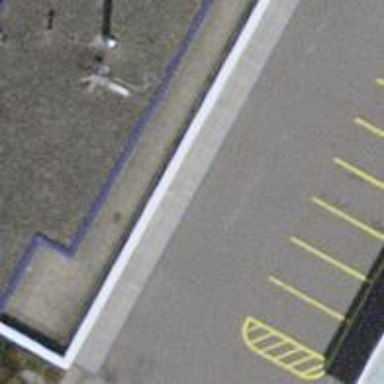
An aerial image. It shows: Car wash facility.